Interaction volume radius: 10 \u00c5
Interaction volume height: 15 \u00c5
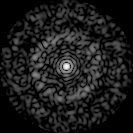
Disorder parameter: 0.8314